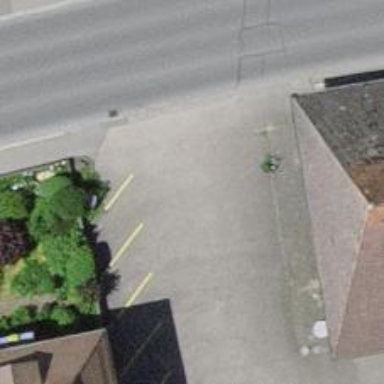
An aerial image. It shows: Cafe.